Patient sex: M
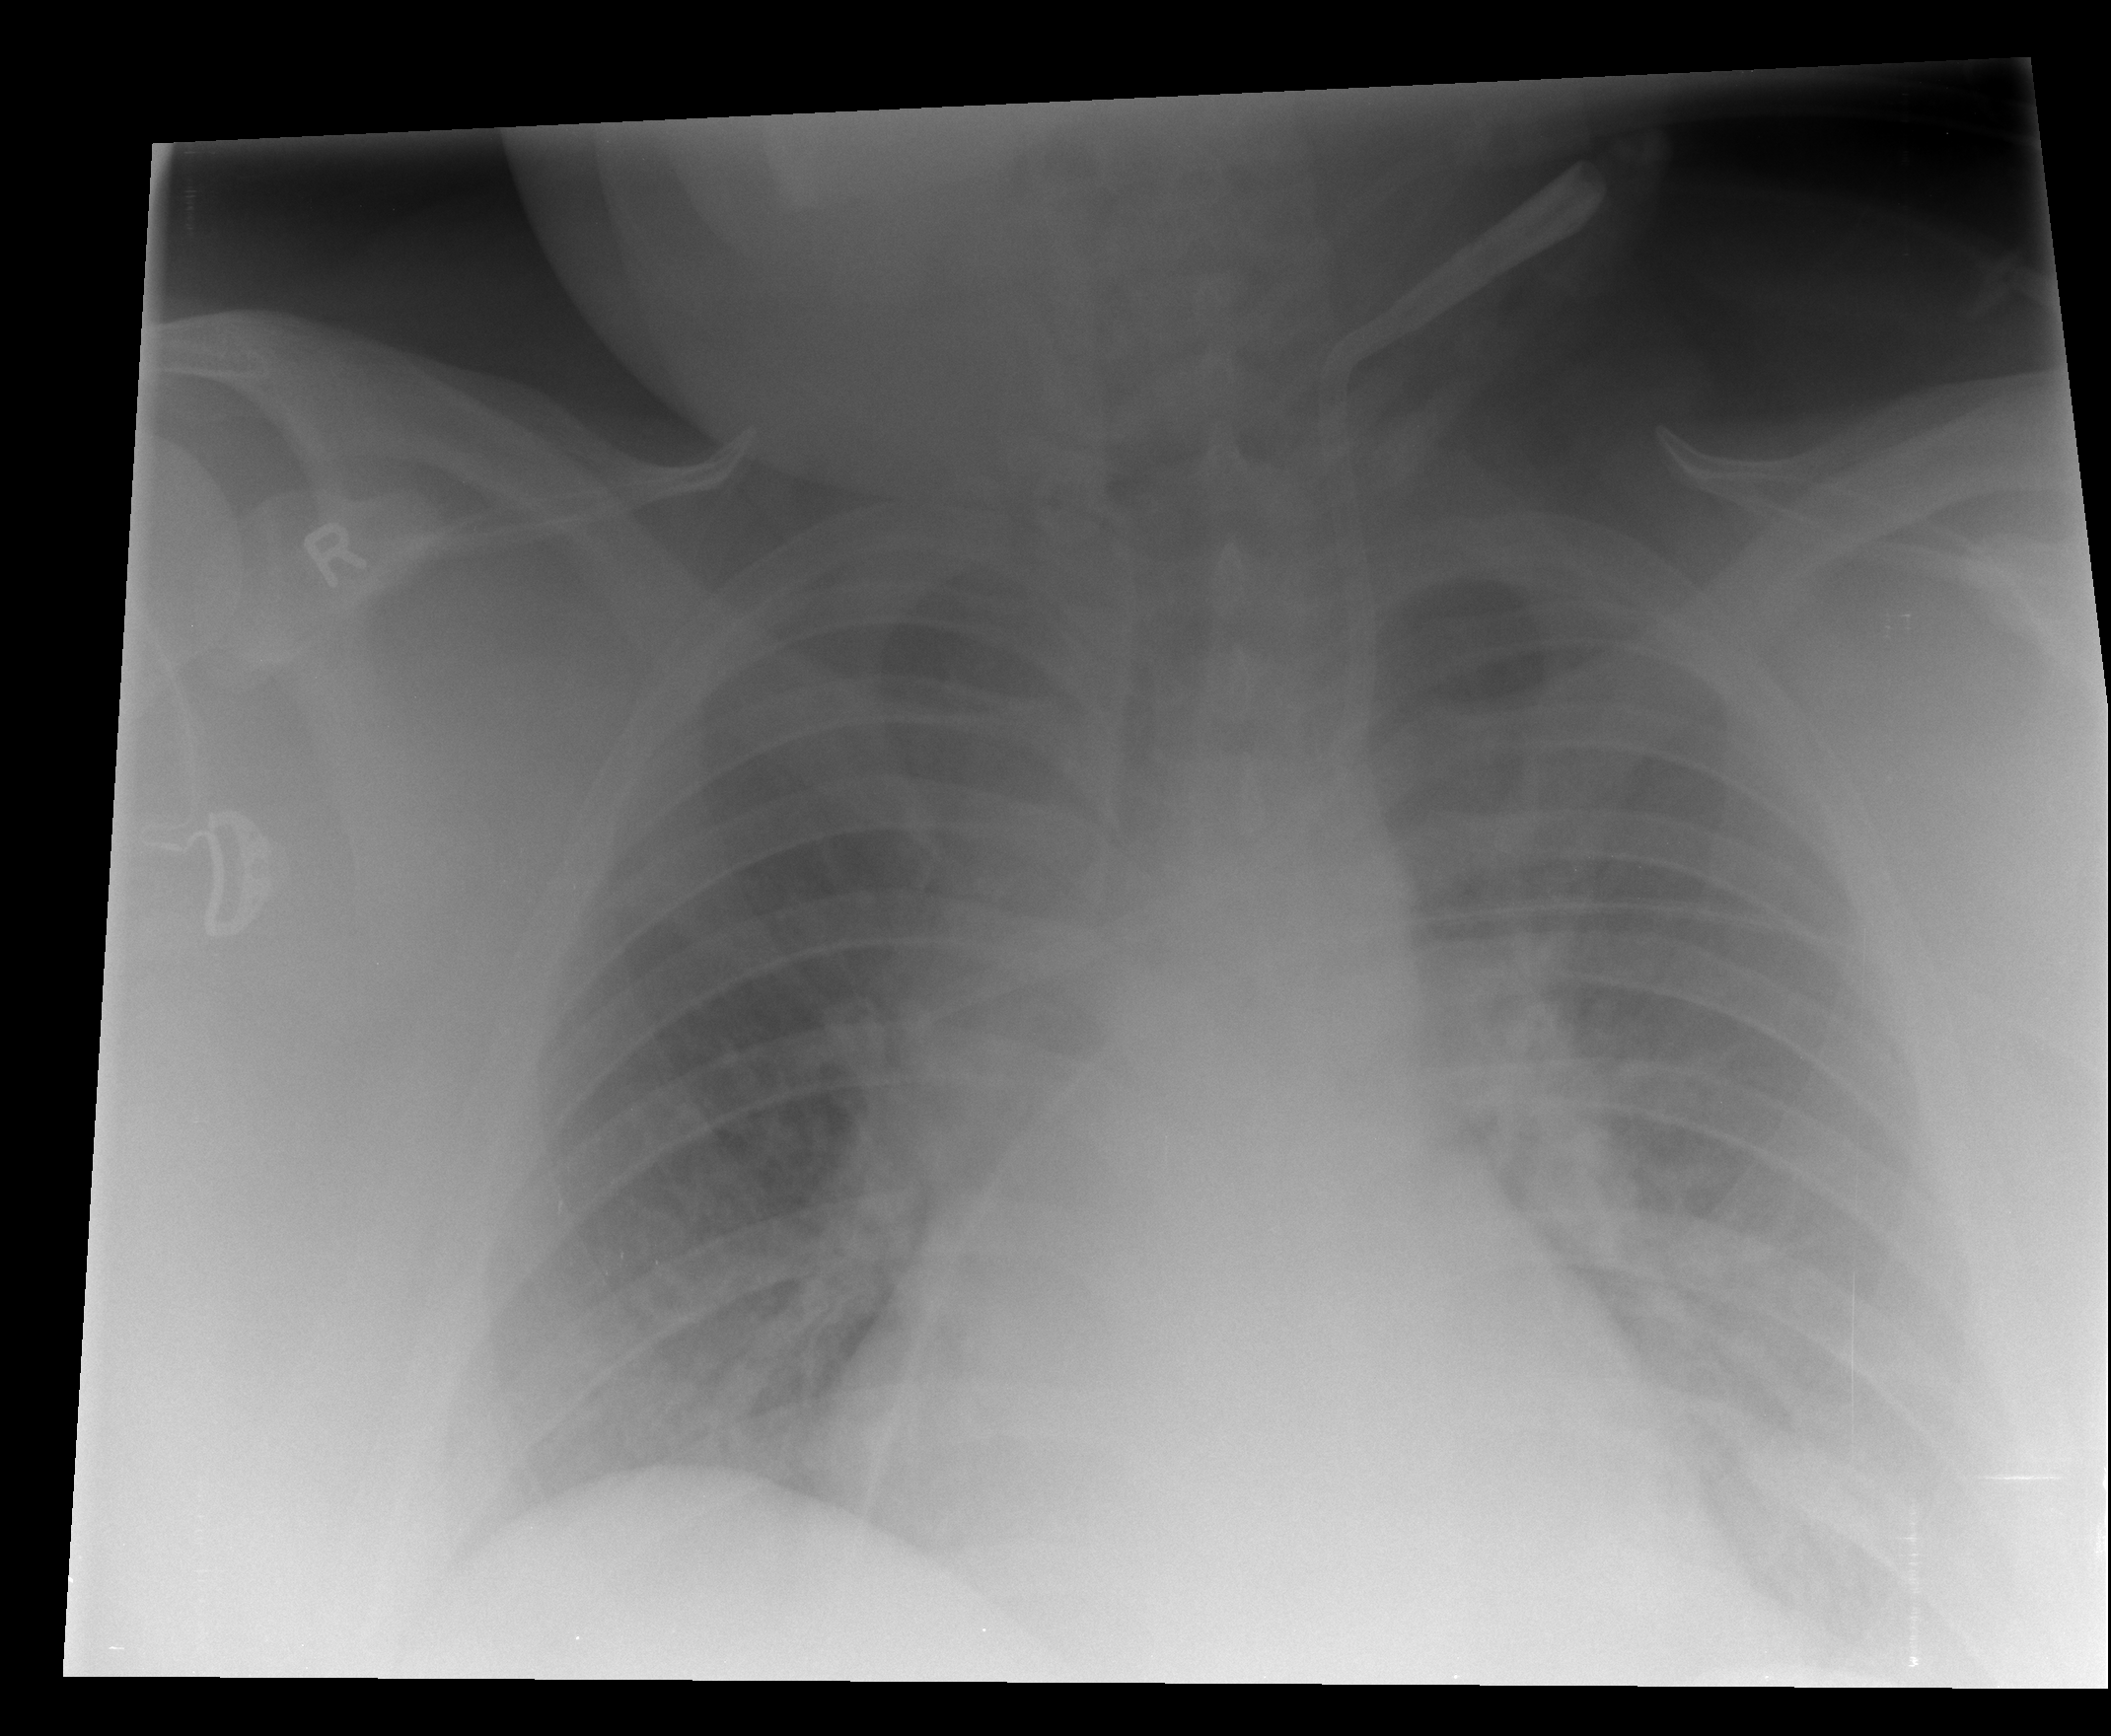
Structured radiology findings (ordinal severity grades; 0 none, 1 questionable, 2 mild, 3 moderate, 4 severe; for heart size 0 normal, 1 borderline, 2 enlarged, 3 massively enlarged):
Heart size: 1
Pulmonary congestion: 2
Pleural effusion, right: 0
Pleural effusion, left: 2
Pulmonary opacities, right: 0
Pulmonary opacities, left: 0
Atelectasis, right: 0
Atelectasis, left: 0